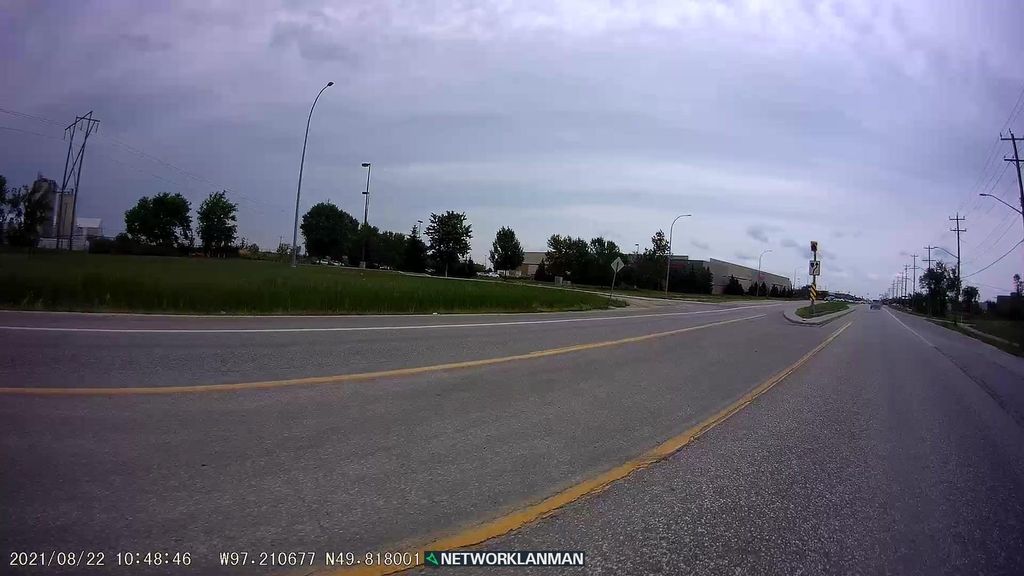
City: winnipeg